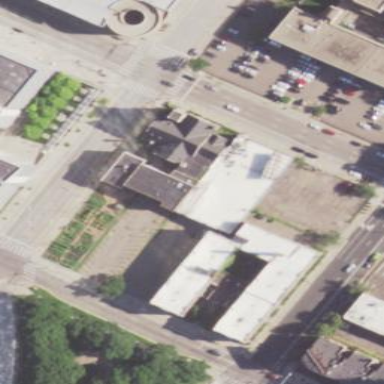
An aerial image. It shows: Car repair shop located in building.